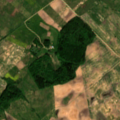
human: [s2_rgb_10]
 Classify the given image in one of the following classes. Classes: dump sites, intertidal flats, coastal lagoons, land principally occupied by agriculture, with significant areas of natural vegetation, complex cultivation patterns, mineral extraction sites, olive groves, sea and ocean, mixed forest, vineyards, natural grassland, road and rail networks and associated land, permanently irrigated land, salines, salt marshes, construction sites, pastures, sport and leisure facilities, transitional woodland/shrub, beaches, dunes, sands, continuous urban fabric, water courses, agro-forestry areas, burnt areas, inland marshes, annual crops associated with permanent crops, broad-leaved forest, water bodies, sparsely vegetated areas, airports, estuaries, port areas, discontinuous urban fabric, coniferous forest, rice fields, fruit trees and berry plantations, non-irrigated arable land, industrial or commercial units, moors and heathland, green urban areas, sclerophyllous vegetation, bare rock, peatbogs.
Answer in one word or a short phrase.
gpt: non-irrigated arable land, complex cultivation patterns, land principally occupied by agriculture, with significant areas of natural vegetation, mixed forest